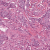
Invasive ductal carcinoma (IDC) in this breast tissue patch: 1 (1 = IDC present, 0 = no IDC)